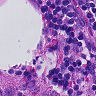
Metastatic tissue present: no